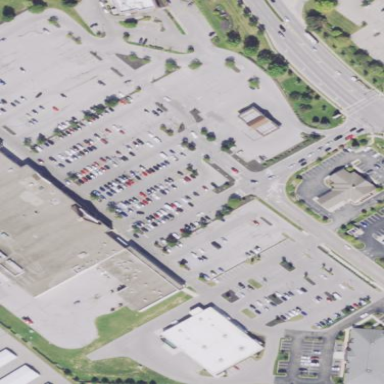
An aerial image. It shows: Retail area.